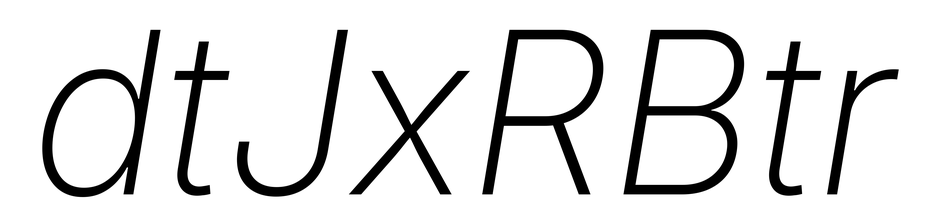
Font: Inter-Italic_ExtraLight_Italic